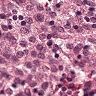
Metastatic tissue present: no